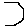
Label: hexagon